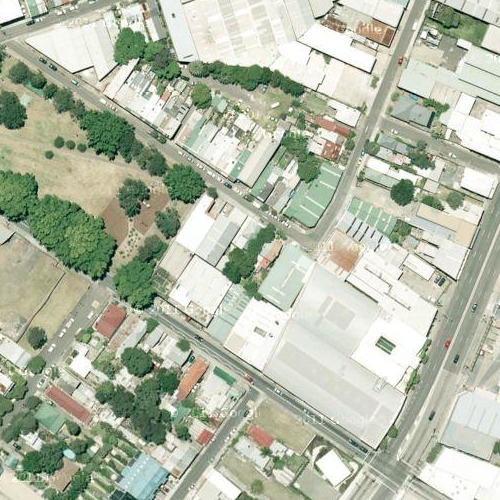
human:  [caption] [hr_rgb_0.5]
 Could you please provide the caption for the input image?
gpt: An industrial area with many white buildings and a river passed by .

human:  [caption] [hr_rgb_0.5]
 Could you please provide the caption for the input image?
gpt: An industrial area with many white buildings and a river passed by .

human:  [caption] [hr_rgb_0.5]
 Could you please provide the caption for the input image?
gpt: This is an industrial area with some different white buildings and a river passed by .

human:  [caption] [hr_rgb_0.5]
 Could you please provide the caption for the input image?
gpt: A river is passed by the industrial area .

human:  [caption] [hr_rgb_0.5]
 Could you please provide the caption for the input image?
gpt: There are some white buildings in the industrial area with a river passed by .